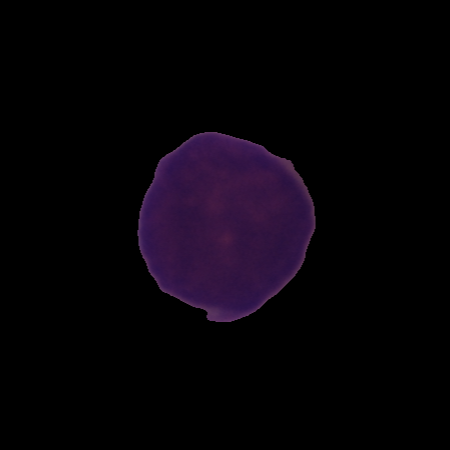
Label: cancer